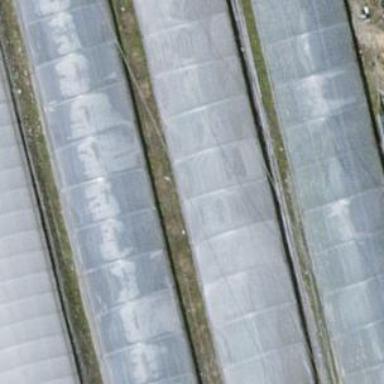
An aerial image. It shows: Greenhouse.